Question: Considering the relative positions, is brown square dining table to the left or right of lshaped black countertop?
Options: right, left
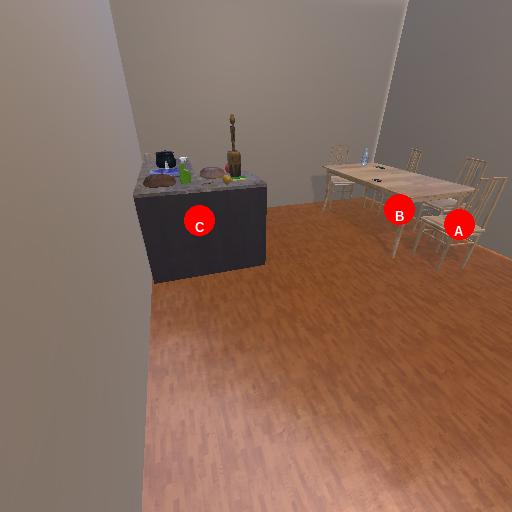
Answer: right